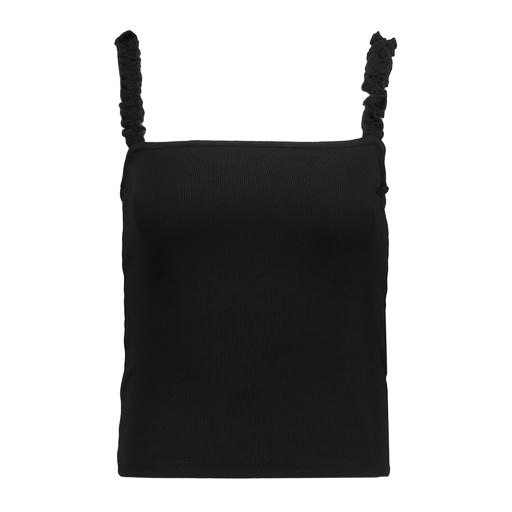
black knotted twist cami, black strap top, black strap detail tank, white background